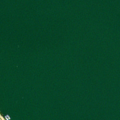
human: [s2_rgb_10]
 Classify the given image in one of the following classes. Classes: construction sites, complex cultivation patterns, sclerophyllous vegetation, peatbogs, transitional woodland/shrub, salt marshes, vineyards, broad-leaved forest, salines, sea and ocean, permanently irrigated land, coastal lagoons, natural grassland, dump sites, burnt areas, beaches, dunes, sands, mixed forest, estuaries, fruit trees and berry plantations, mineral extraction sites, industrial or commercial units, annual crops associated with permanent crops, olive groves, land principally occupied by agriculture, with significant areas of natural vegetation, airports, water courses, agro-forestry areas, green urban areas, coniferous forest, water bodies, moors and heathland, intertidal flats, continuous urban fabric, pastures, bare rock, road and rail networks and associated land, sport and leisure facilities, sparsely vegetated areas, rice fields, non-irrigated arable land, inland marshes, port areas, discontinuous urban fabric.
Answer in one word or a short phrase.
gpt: discontinuous urban fabric, water bodies